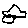
Label: car